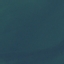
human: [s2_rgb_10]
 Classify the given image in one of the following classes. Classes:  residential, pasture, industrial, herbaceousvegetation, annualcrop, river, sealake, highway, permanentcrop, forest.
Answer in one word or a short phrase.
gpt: SeaLake